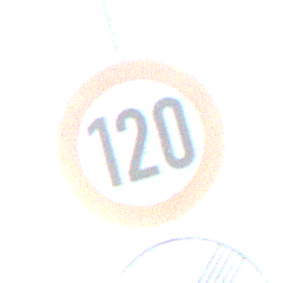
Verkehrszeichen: Geschwindigkeit120
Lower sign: EndeUeberholverbotKraftfahrzeuge
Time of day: SunriseSunset
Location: Outdoor (Nature)
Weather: PartlyCloudy
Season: NotSpecified
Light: Natural